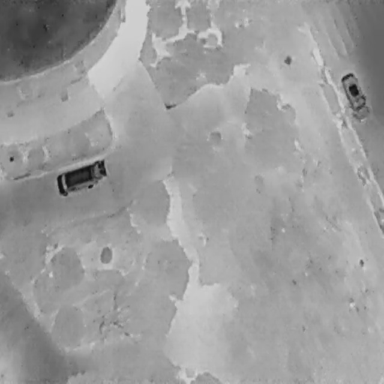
There are two Cars in the infrared image.